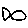
Label: fish